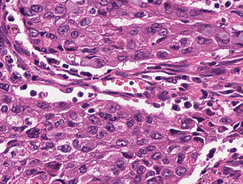
Tumor epithelial tissue: yes
Tumor-associated stroma tissue: yes
Normal tissue: no